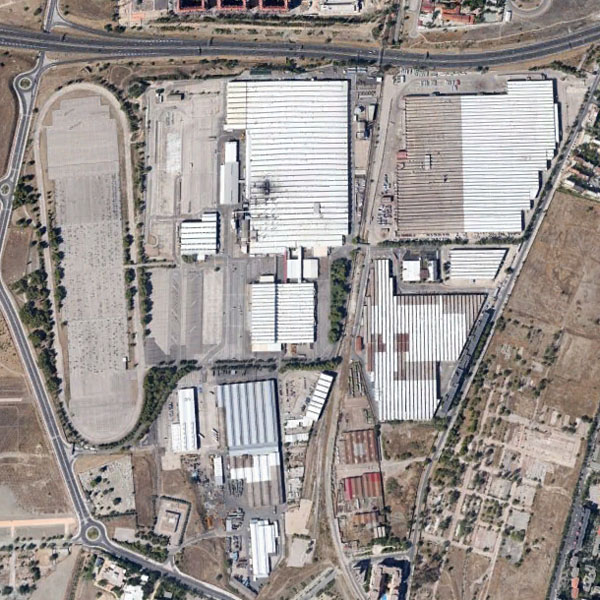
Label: Industrial